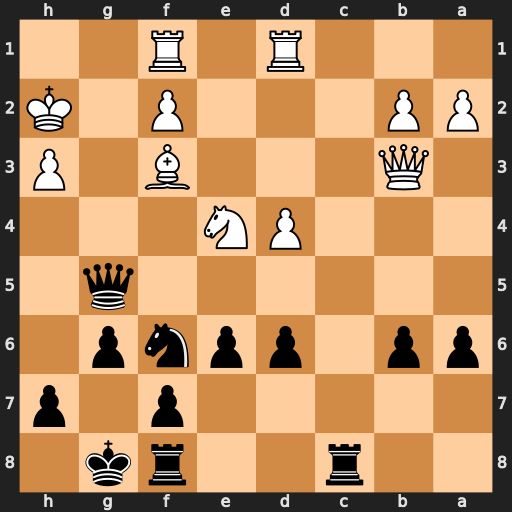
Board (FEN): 2r2rk1/5p1p/pp1ppnp1/6q1/3PN3/1Q3B1P/PP3P1K/3R1R2
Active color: b
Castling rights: -
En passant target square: -
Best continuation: Nxe4 Bxe4 Qf4+ Kg1 Qxe4